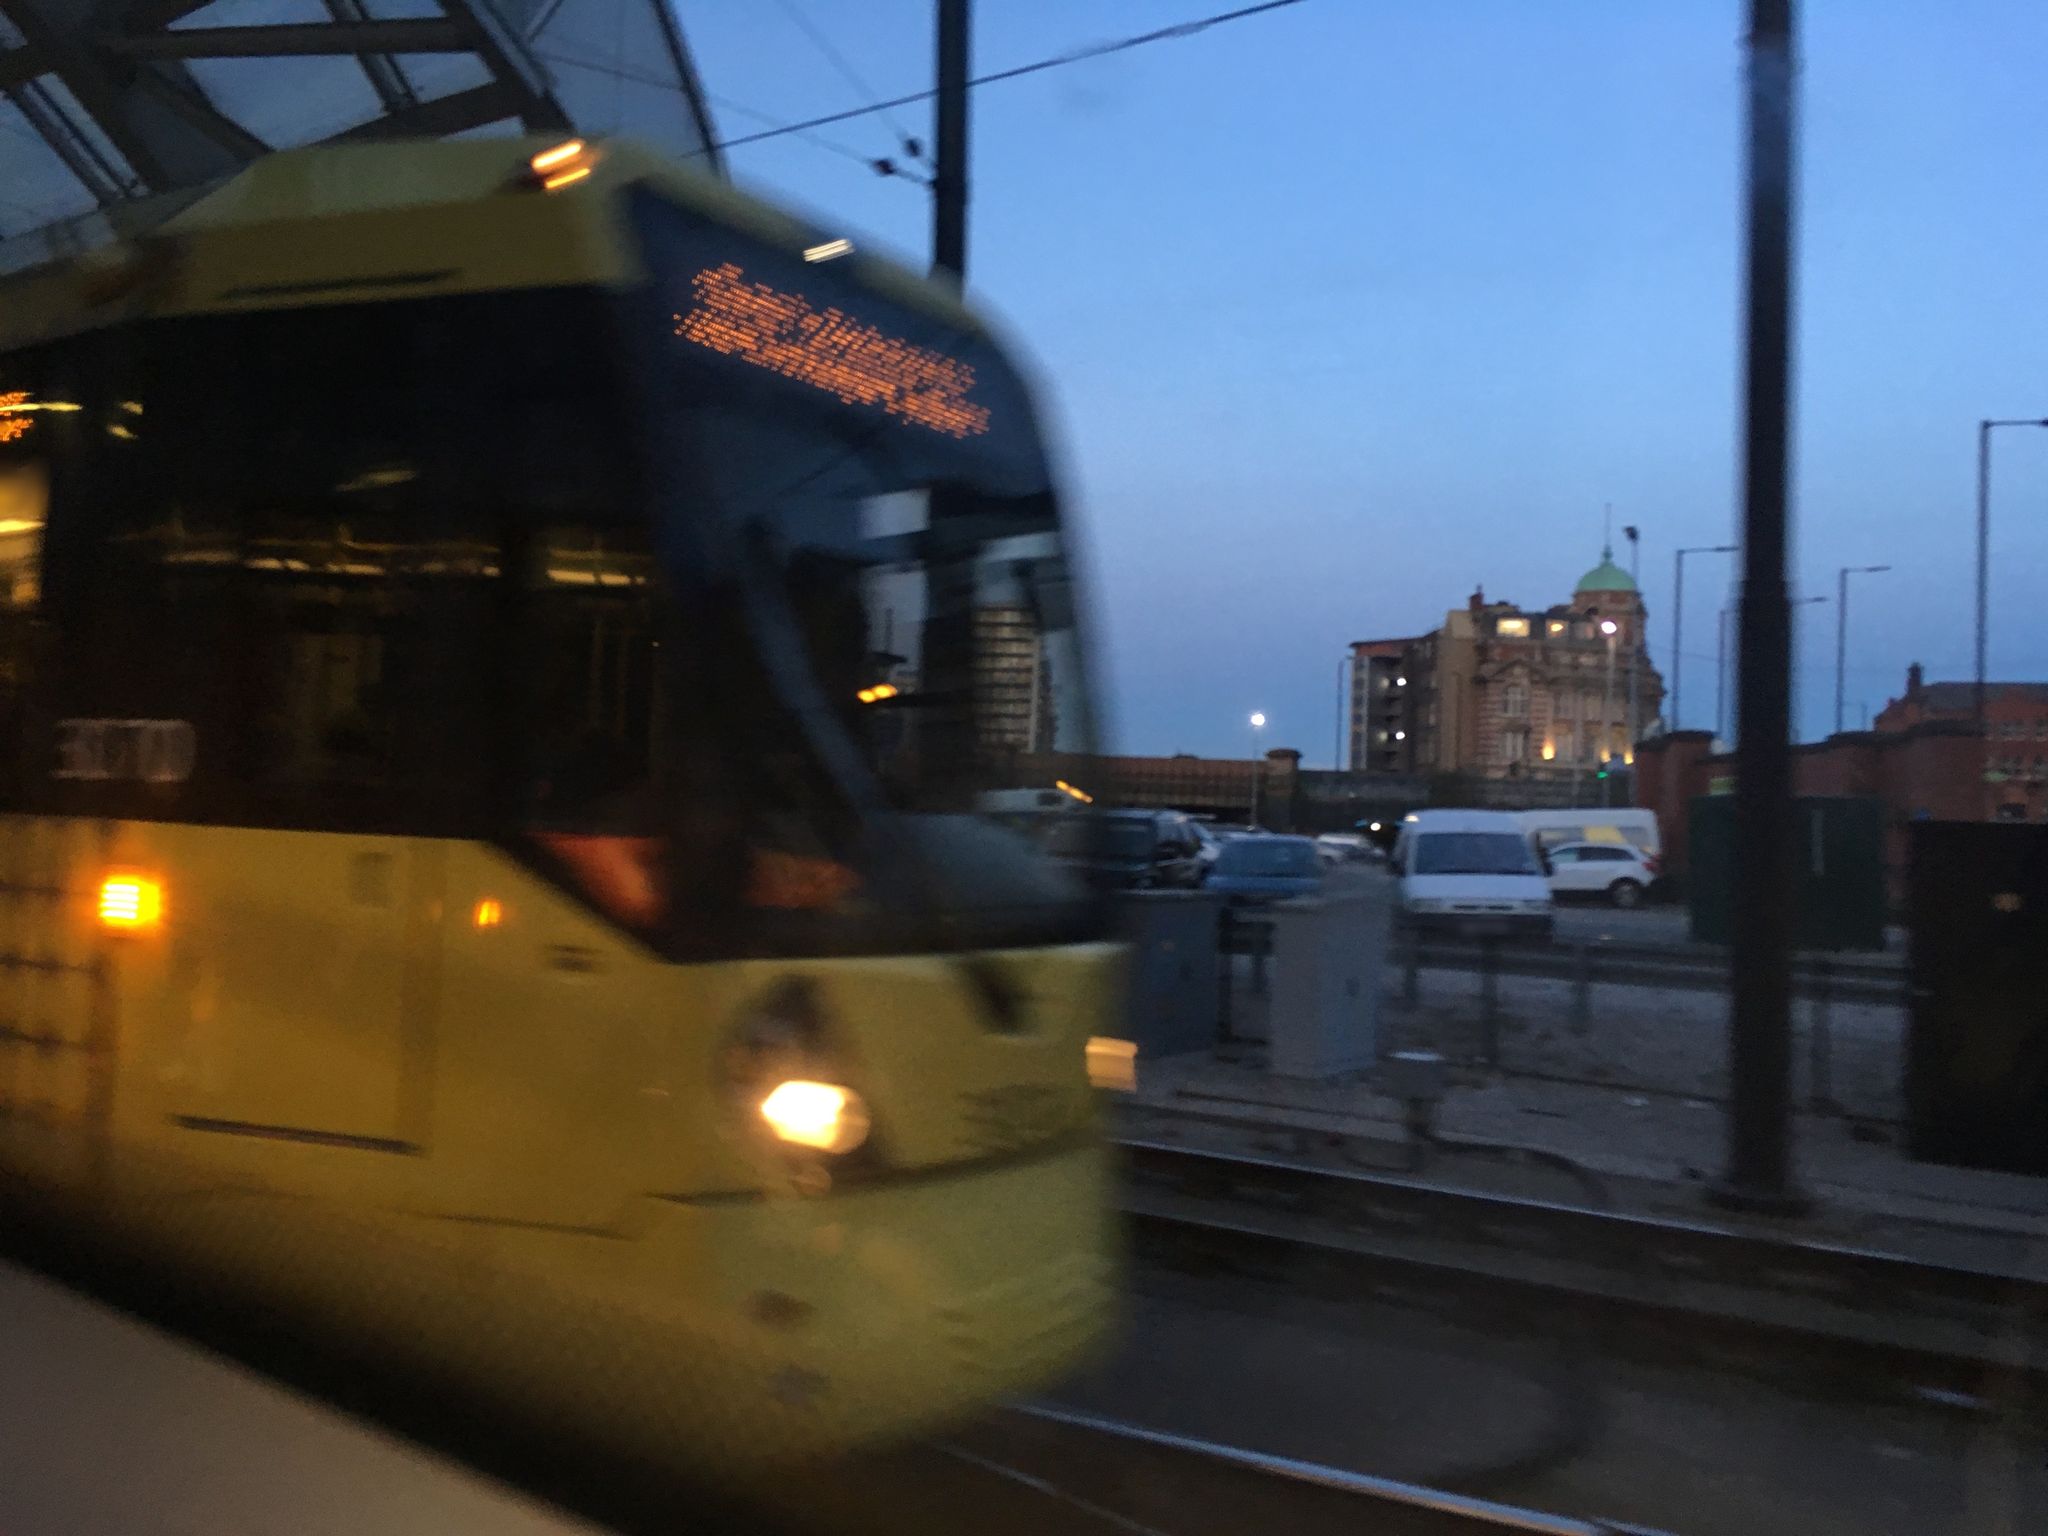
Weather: snowy
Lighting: dusk/dawn
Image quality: good
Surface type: railway
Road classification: pedestrian, service, cycleway
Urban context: urban centre
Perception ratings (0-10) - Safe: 0.78, Lively: 6.43, Beautiful: 3.91, Boring: 4.57, Depressing: 3.43, Wealthy: 2.39